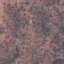
Label: HerbaceousVegetation